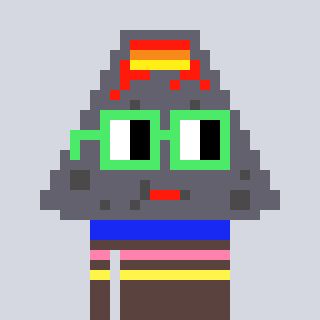
a pixel art character with square light green glasses, a volcano-shaped head and a darkbrown-colored body on a cool background